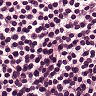
Metastatic tissue present: no